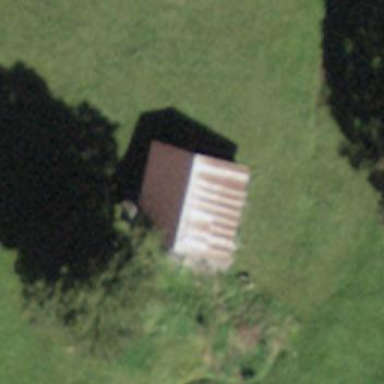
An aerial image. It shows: Rural barn.